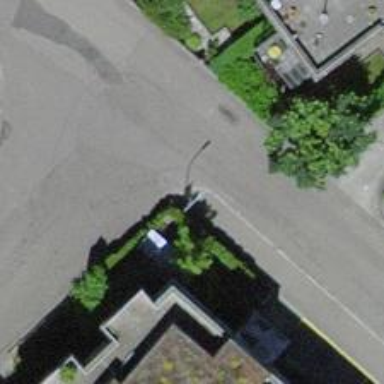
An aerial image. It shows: Kerb serving as barrier.